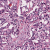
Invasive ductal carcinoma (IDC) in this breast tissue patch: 1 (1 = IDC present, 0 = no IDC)